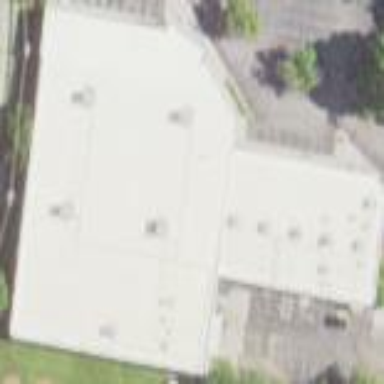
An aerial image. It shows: Commercial building.